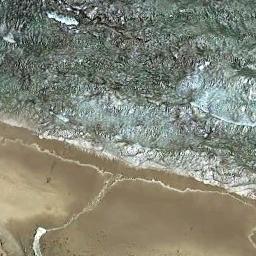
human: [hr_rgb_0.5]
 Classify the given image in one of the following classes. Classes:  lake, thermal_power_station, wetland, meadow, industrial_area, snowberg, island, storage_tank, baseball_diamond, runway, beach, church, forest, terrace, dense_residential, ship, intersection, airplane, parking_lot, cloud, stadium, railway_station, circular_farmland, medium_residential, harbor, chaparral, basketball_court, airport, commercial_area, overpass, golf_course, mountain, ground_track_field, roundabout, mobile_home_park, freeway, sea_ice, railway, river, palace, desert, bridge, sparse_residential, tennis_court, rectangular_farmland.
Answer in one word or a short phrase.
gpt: beach